Field crop: tomato
Growth stage: 2
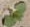
Species: solanum